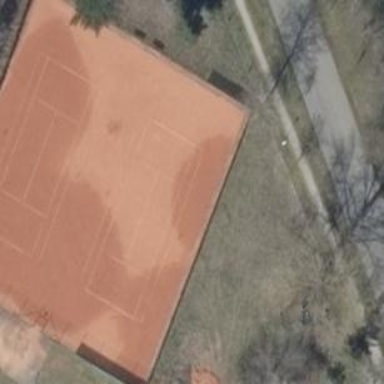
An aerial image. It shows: Tennis court on pitch.